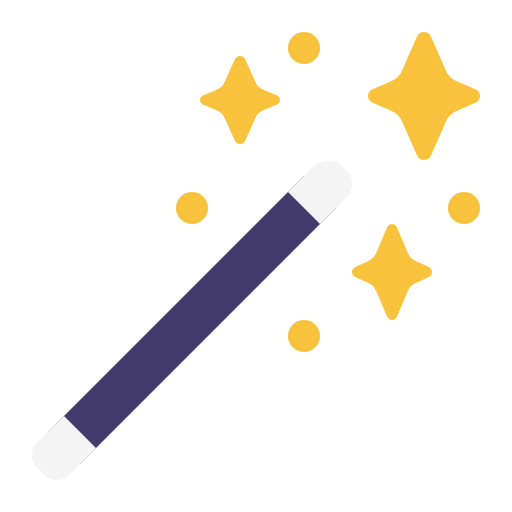
magic wand flat